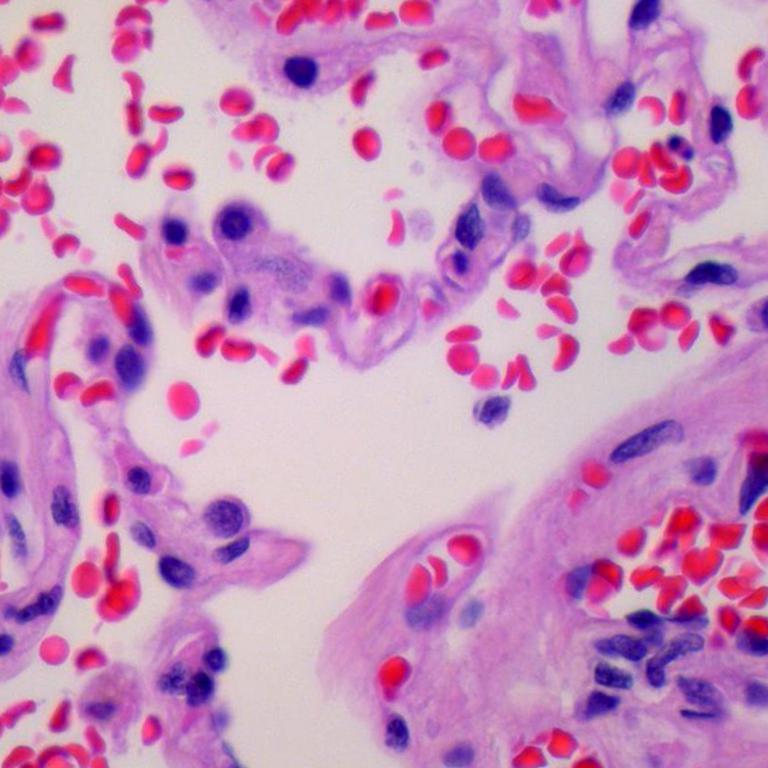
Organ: lung
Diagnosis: benign